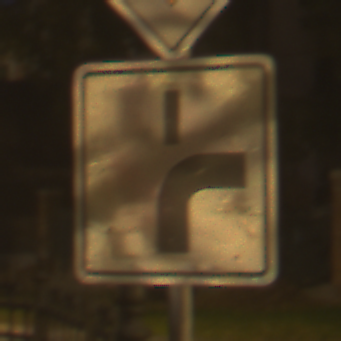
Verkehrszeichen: VerlaufVorfahrtsstrasse8
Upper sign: Vorfahrtsstrasse
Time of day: Night
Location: Outdoor (Urban)
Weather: Clear
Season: NotSpecified
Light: Artificial